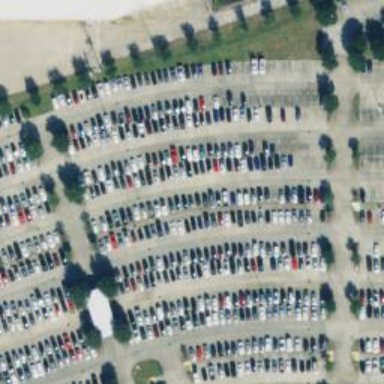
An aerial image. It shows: Parking area with surface dedicated for park and ride.